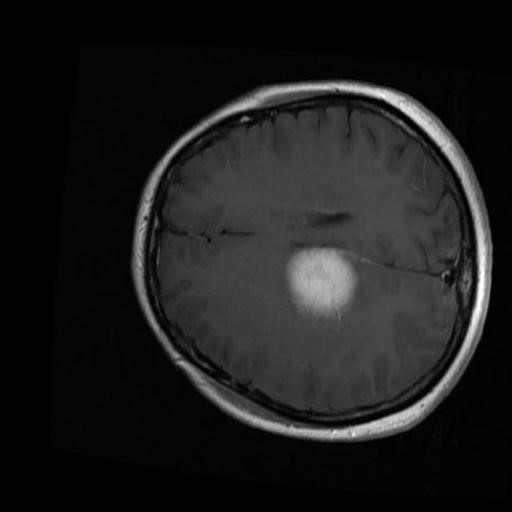
Label: brain_menin